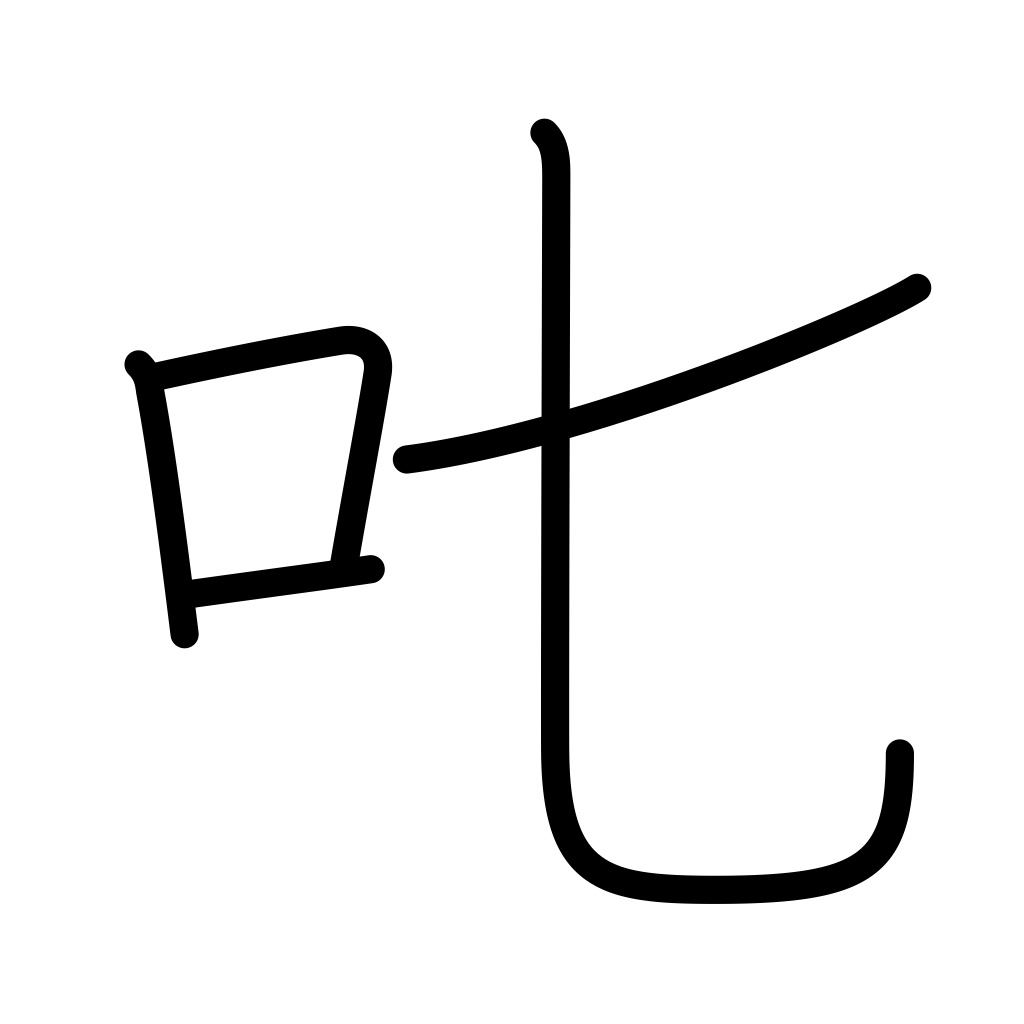
Meaning: scold, reprove